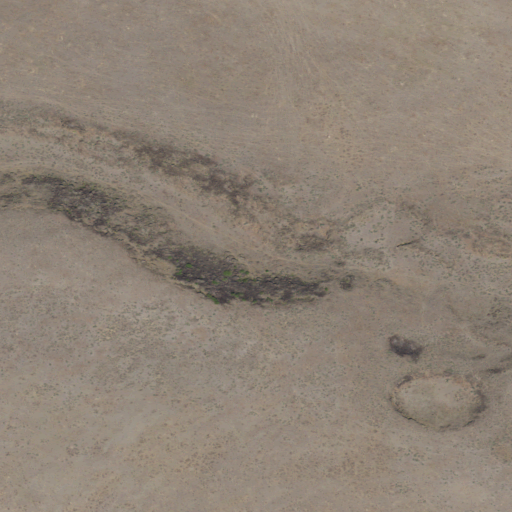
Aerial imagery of valley in Idaho named Inferno Chasm containing only grassland